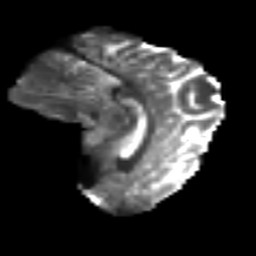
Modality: T2w
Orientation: sagittal
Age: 29
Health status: ill
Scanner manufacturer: philips
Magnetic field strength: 3 T
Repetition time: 9 s
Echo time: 0.127 s